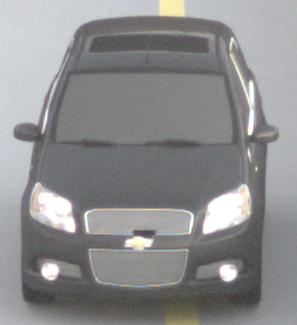
Make: Chevrolet
Model: Aveo 1.2
Detailed model: Aveo
Model produced from: 2008/06
Model produced until: 2011/01
Doors: 3
Color: gray
Road condition: dry road
Daytime: sunrise or sunset
Contrast: low contrast